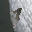
Label: 7